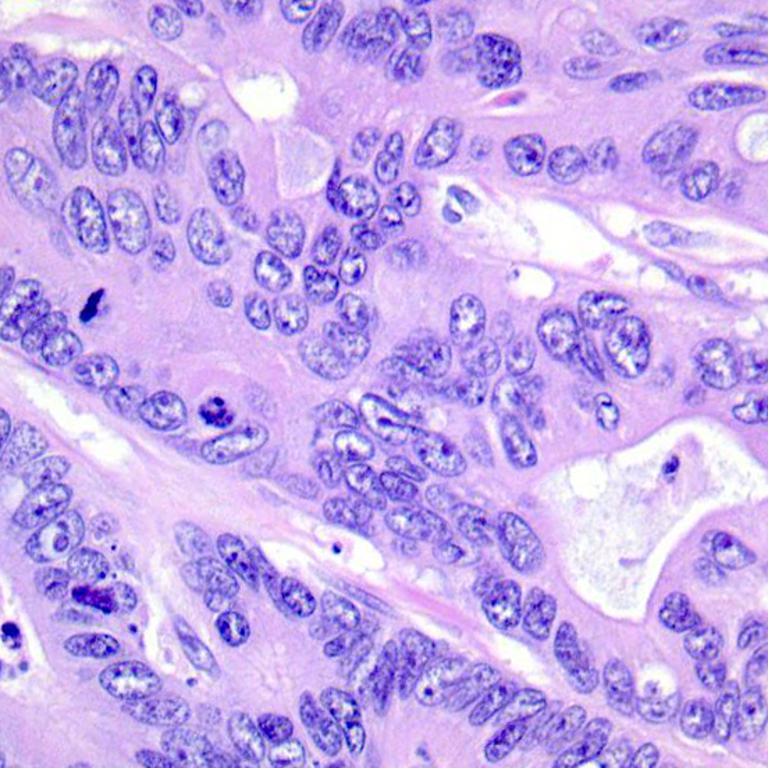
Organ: colon
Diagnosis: adenocarcinomas